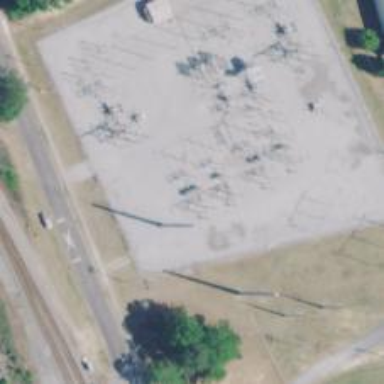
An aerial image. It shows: Switch used for power control.